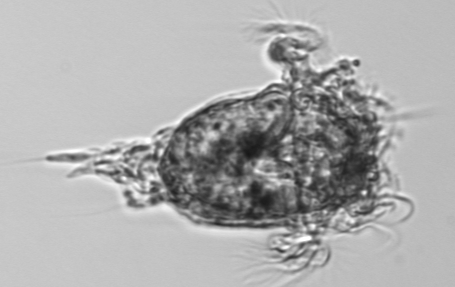
Label: zooplankton